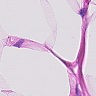
Metastatic tissue present: no